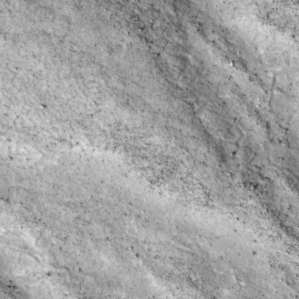
Label: non_frost